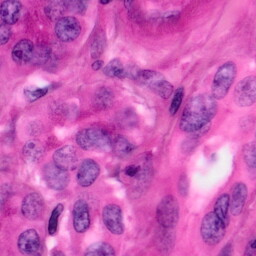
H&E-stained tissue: Pancreatic